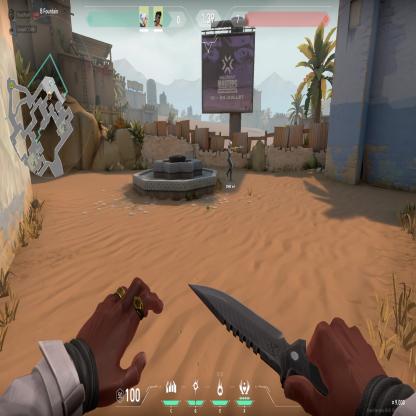
Label: teammate